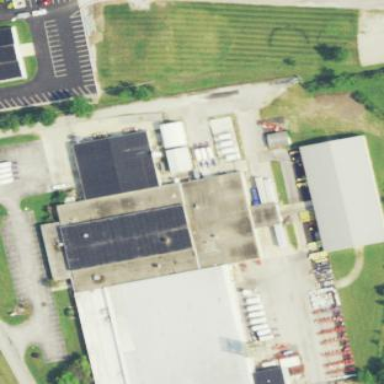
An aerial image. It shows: Industrial building with works.